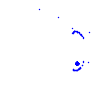
Particle: electron